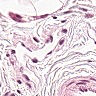
Metastatic tissue present: no